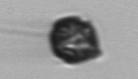
Label: Dinophyceae